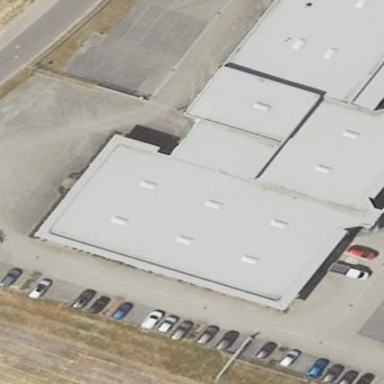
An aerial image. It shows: Building that houses car shop.